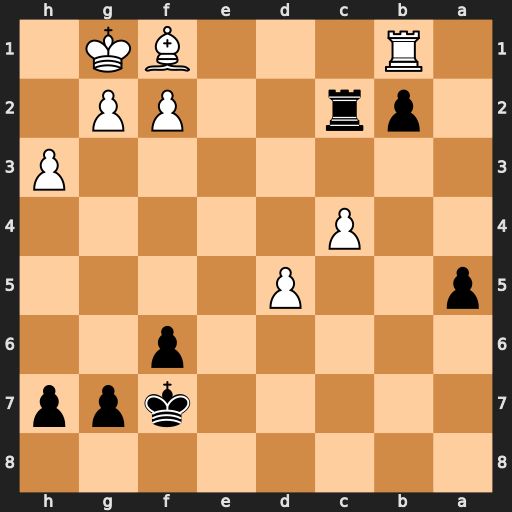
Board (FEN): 8/5kpp/5p2/p2P4/2P5/7P/1pr2PP1/1R3BK1
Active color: b
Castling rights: -
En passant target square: -
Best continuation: a4 Bd3 Rc1+ Kh2 a3